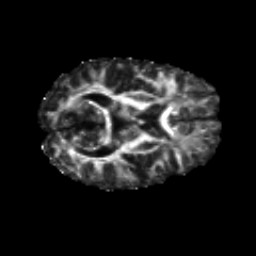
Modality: FA
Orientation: axial
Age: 21
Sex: female
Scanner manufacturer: siemens
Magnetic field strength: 3 T
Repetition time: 8.8 s
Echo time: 0.085 s